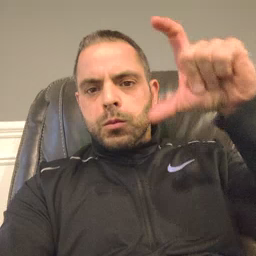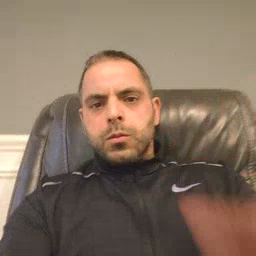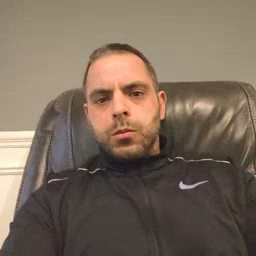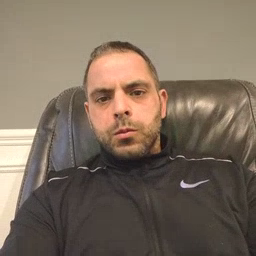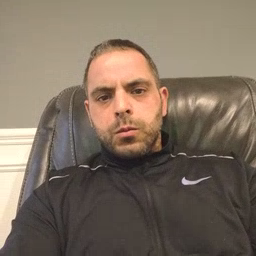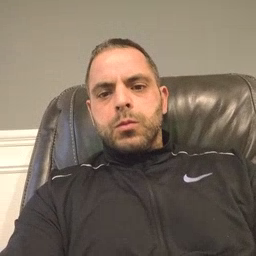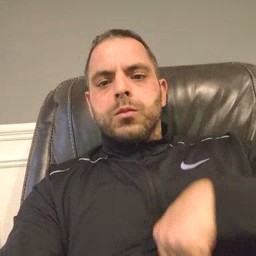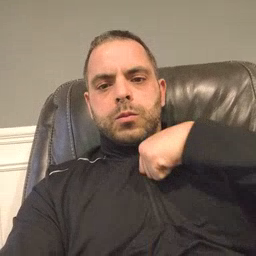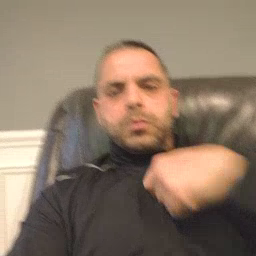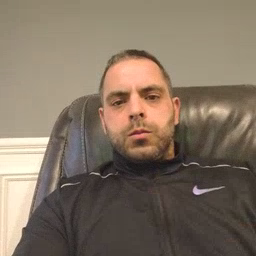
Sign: zipper